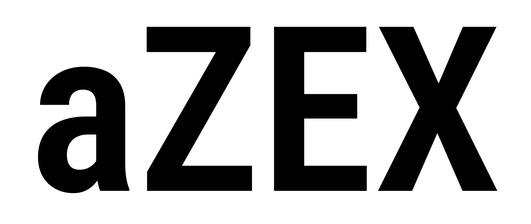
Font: Roboto_Condensed_SemiBold